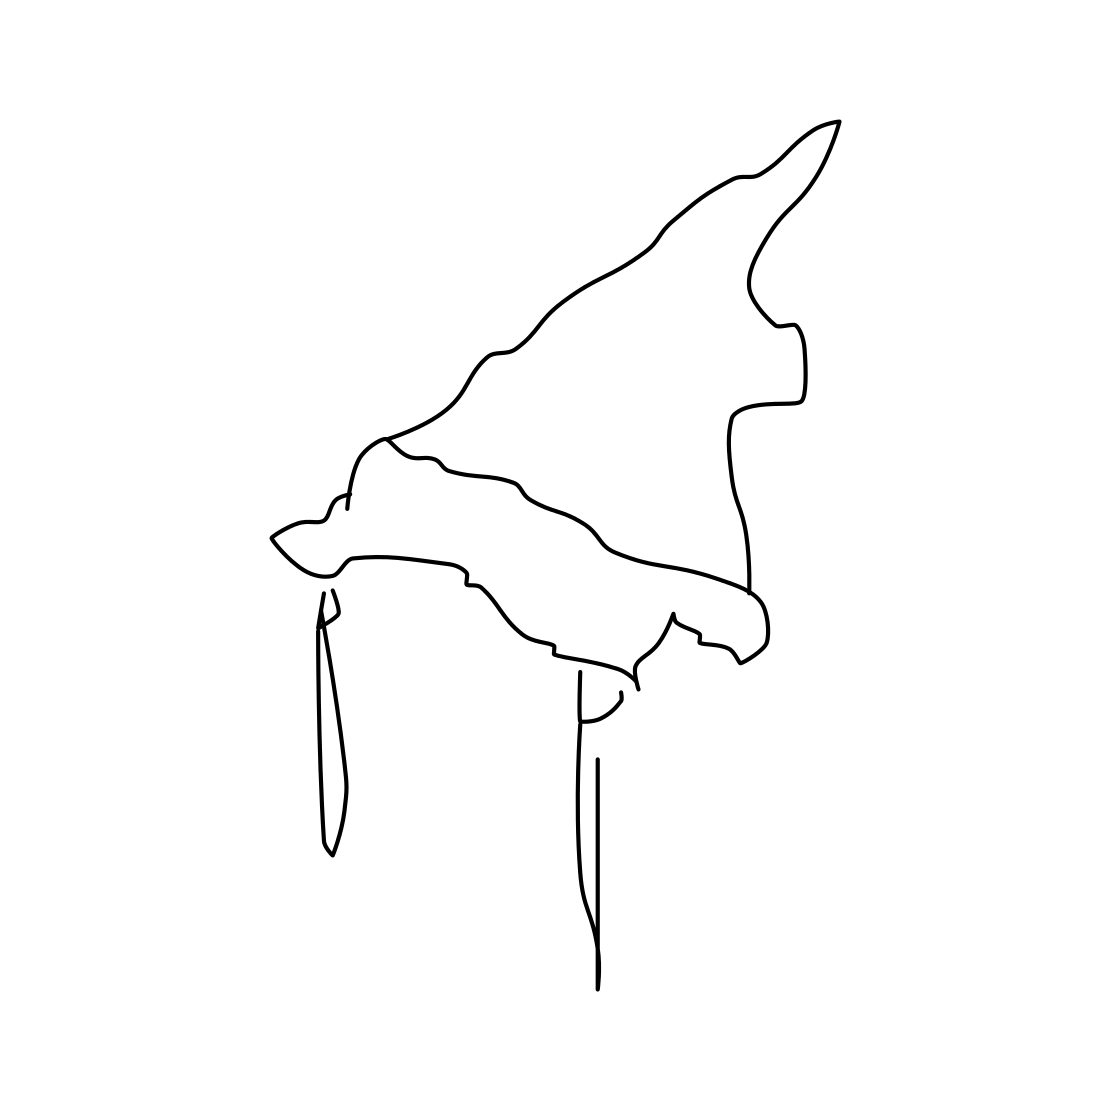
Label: piano